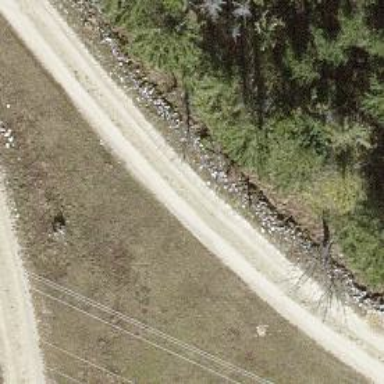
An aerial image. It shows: Nordic track road.